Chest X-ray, PA view. Patient: 55 years old, sex F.
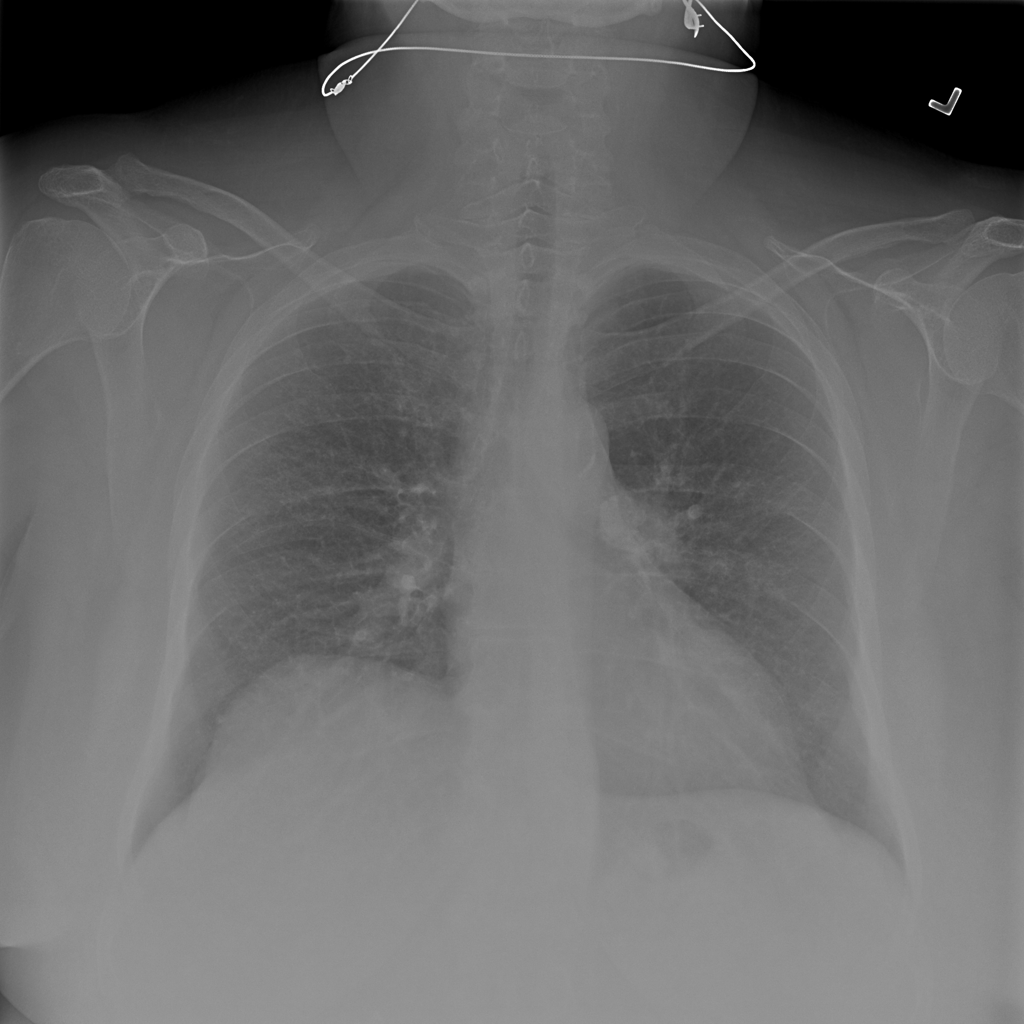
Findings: No Finding